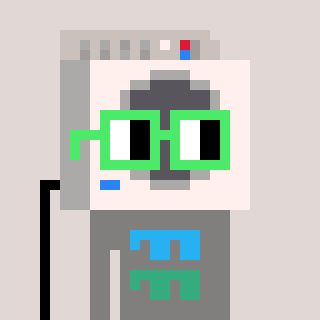
a pixel art character with square light green glasses, a washing machine-shaped head and a bluegrey-colored body on a warm background